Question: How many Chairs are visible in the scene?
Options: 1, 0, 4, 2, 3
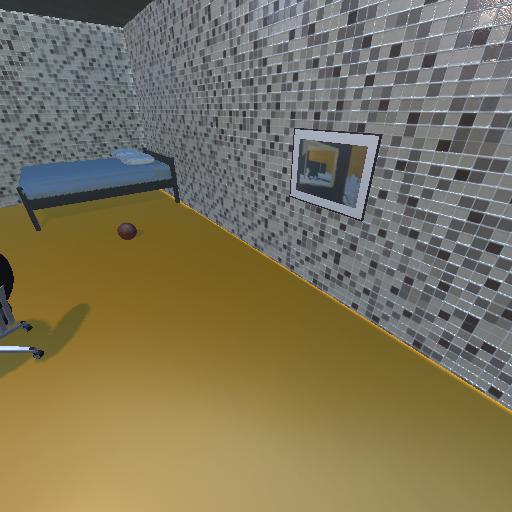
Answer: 1